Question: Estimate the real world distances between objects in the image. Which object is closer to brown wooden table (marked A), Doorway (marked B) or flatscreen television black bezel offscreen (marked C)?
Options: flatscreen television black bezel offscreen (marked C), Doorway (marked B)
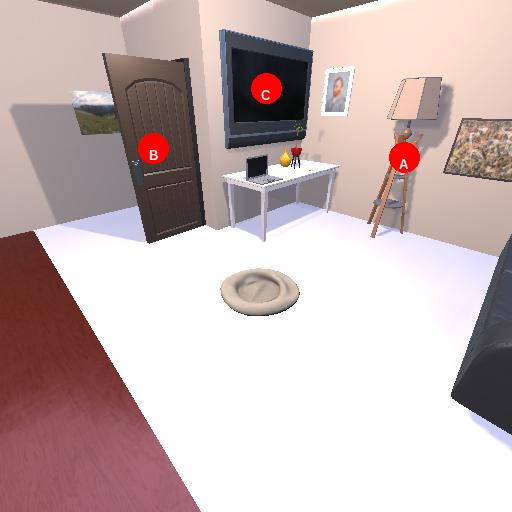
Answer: flatscreen television black bezel offscreen (marked C)